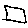
Label: square